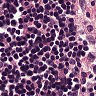
Metastatic tissue present: no